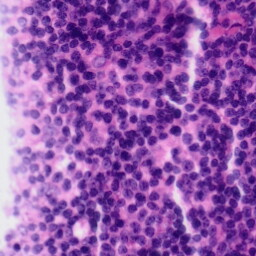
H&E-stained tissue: Tonsil